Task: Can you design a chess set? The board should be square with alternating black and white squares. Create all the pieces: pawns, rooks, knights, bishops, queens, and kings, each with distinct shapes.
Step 813:
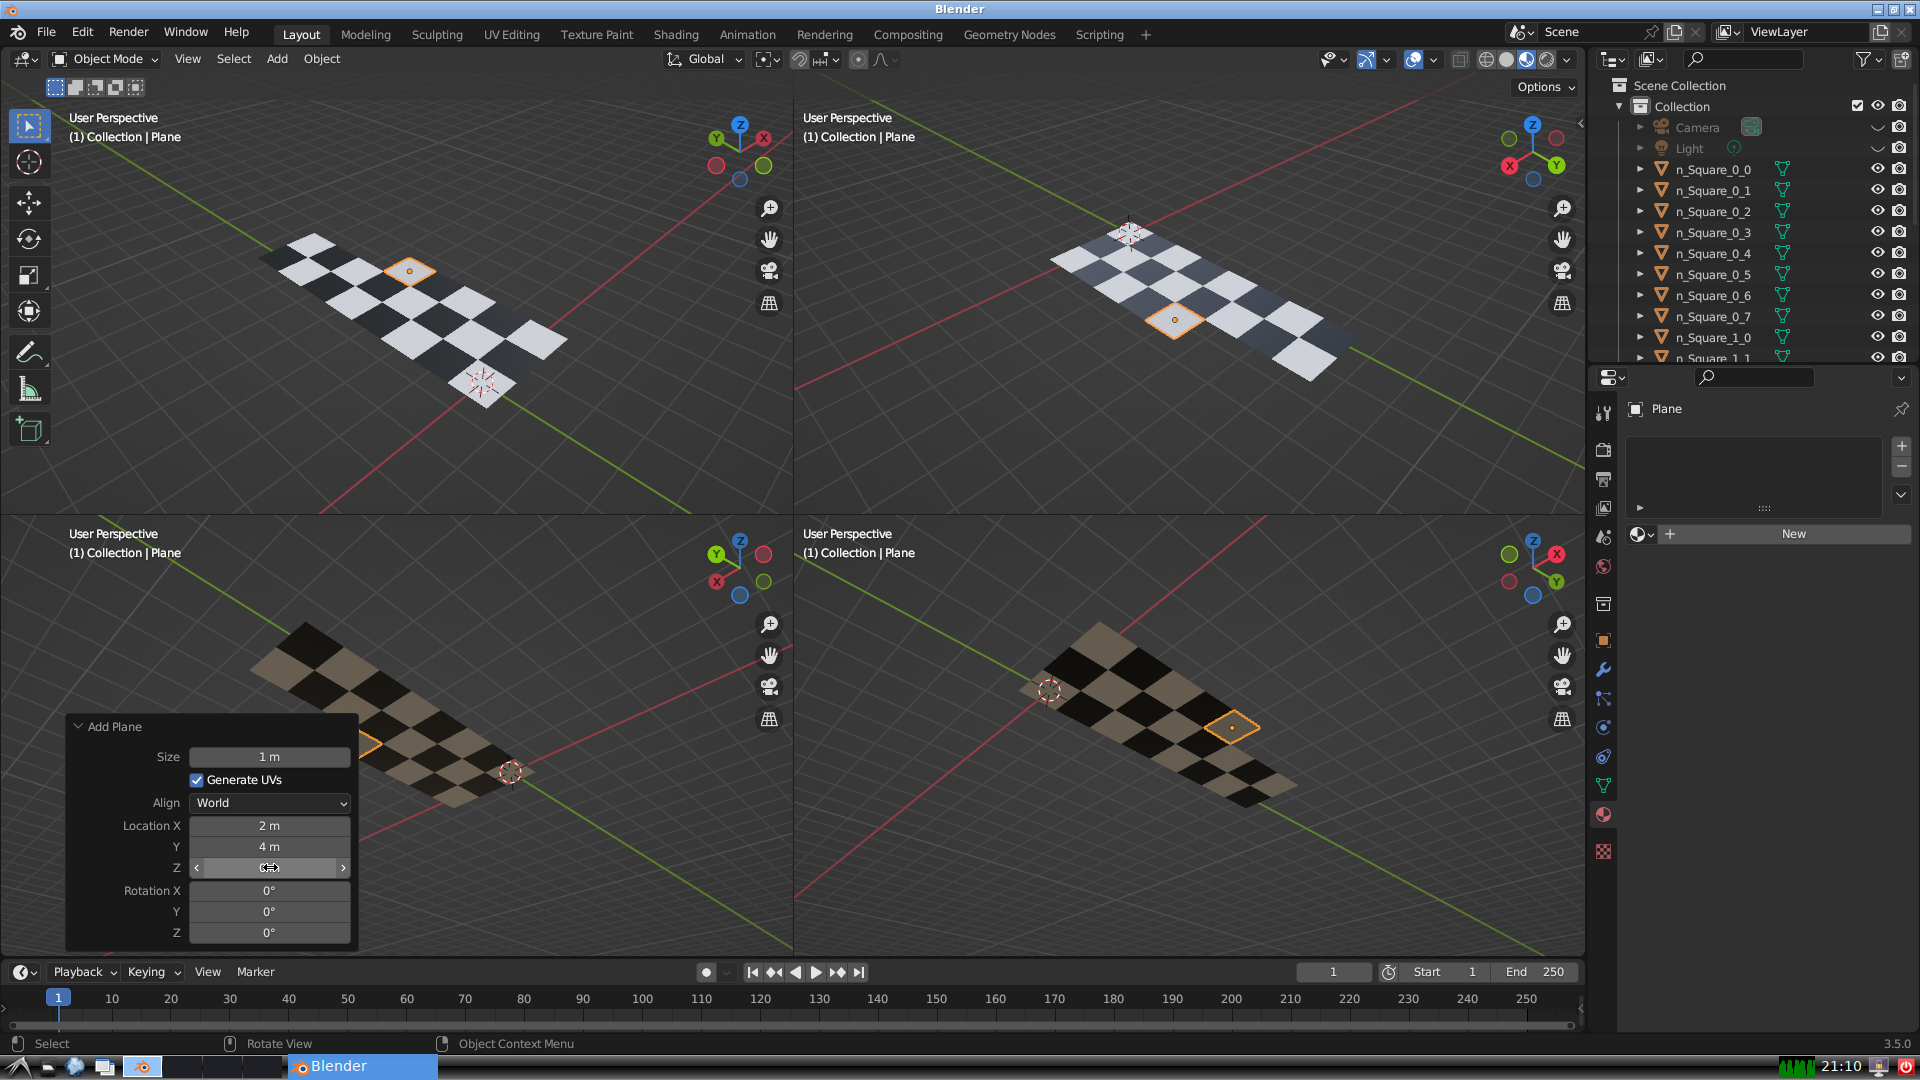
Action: click: no